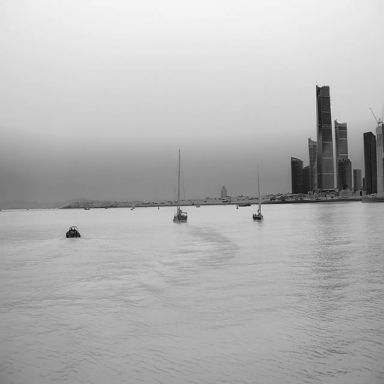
There are 11 objects shown in the infrared image, including three container_ships, five sailboats, and three canoes.